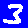
Digit: 3